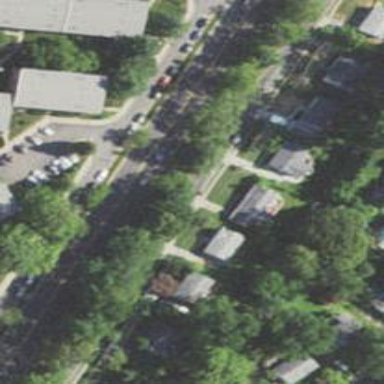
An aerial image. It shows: Residential road with asphalt surface. There is sidewalk on the left side.